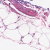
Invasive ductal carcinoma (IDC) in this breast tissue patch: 0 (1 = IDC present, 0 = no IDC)